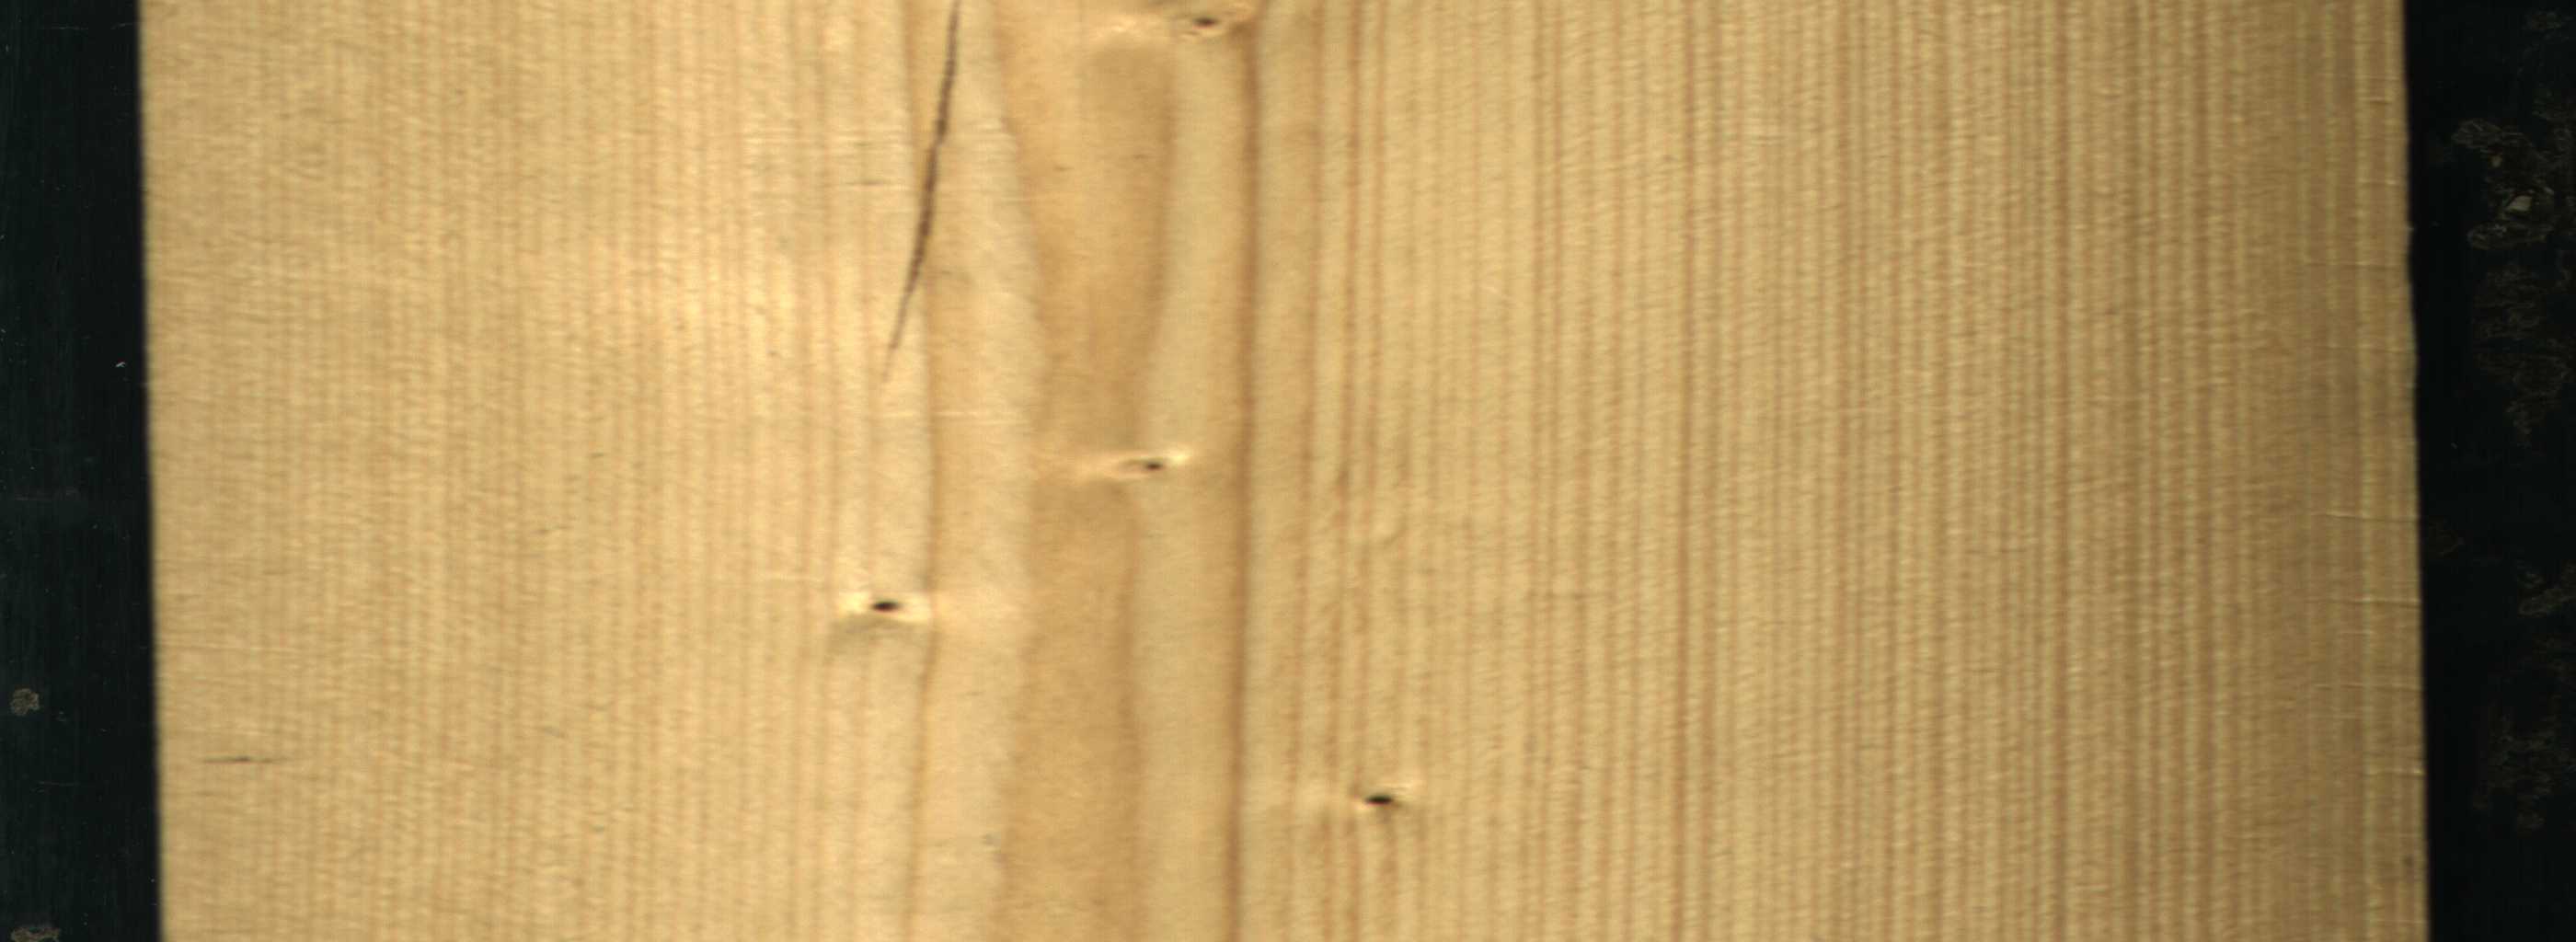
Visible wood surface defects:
Crack
Dead_Knot
Dead_Knot